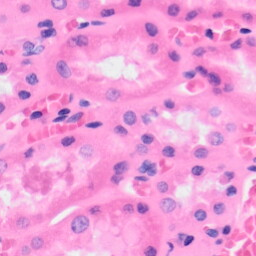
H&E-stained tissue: Kidney